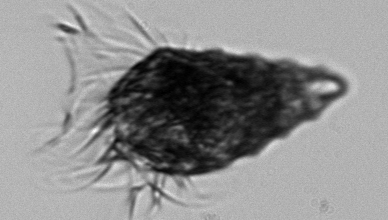
Label: Laboea_strobila